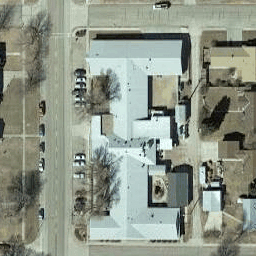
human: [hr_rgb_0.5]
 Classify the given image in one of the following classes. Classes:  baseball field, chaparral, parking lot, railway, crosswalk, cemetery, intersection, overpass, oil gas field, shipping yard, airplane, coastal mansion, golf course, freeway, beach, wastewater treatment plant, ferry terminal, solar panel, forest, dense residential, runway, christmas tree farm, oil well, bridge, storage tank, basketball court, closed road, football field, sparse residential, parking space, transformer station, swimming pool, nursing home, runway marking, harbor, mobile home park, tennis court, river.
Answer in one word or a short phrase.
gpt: nursing home